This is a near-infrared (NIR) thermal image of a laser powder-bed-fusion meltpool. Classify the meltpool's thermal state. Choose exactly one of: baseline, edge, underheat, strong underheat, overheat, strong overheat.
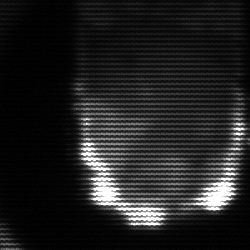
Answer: strong underheat